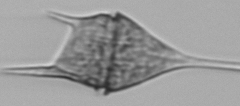
Label: Tripos_lineatus